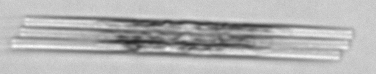
Label: Bacillaria